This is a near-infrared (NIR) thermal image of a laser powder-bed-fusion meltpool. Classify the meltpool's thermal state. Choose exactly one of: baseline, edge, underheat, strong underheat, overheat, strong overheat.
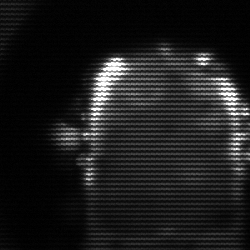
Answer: baseline